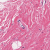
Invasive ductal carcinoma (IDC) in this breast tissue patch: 0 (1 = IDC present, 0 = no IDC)